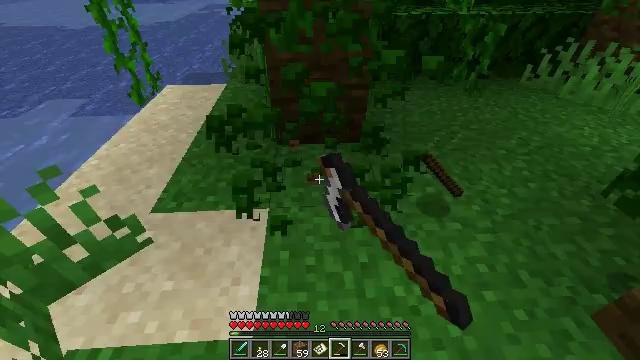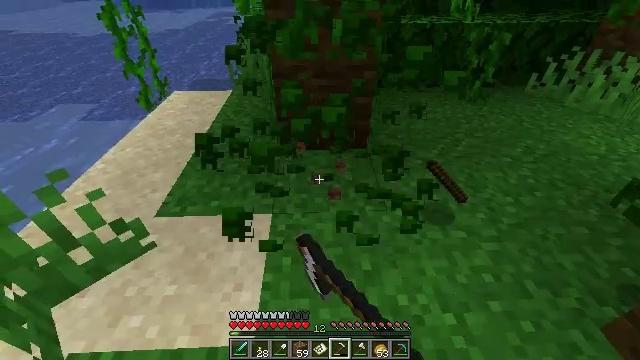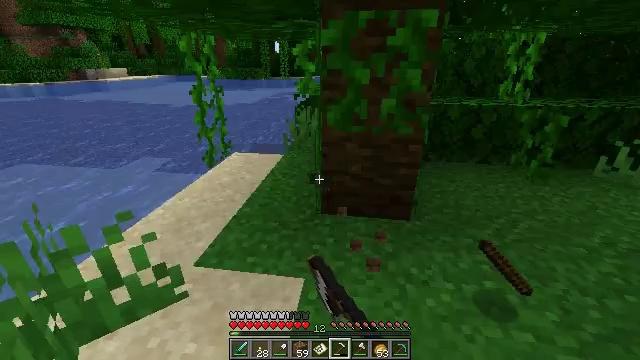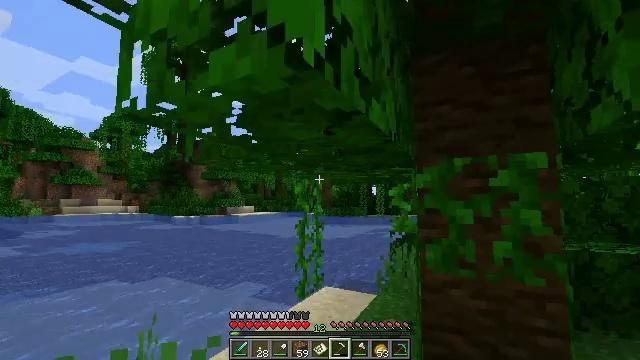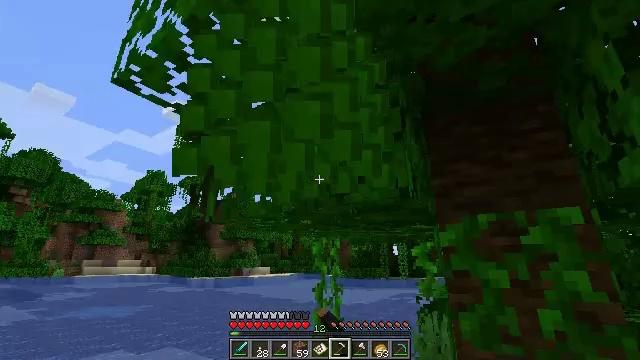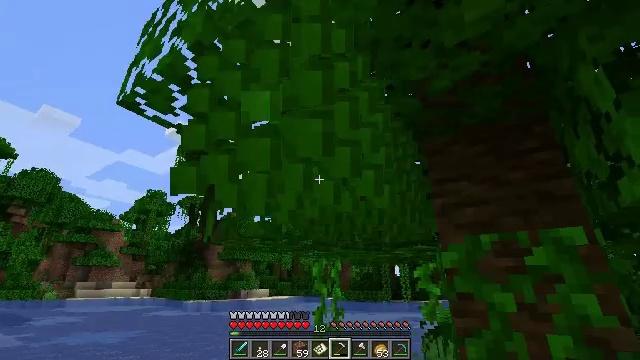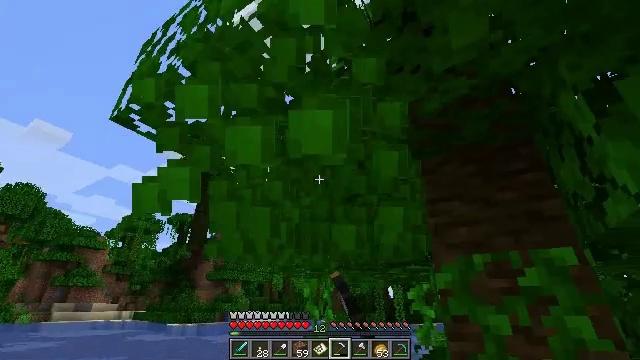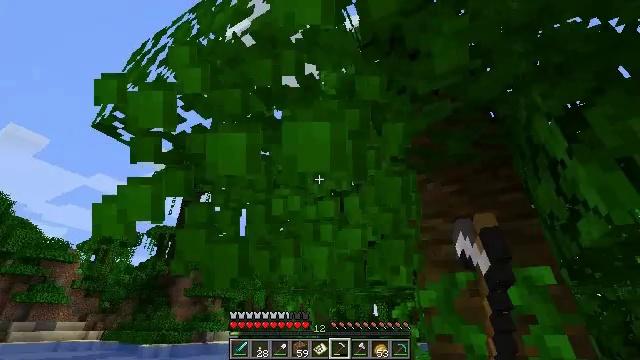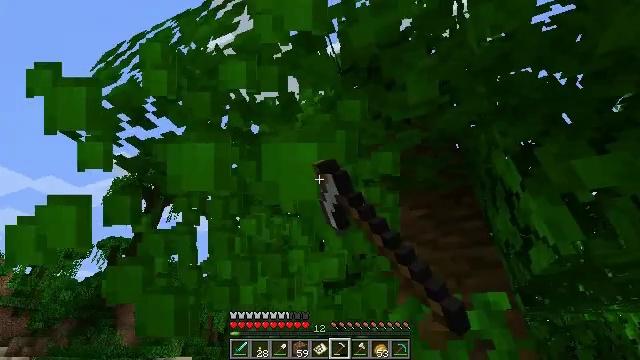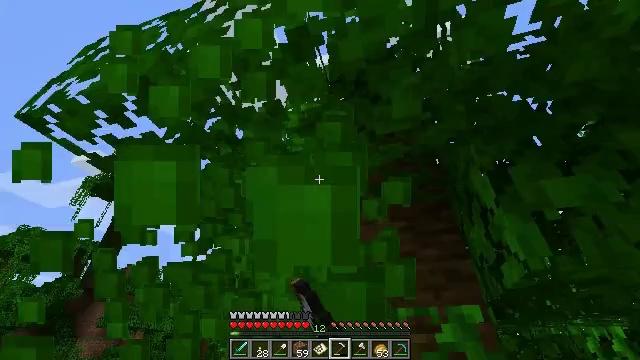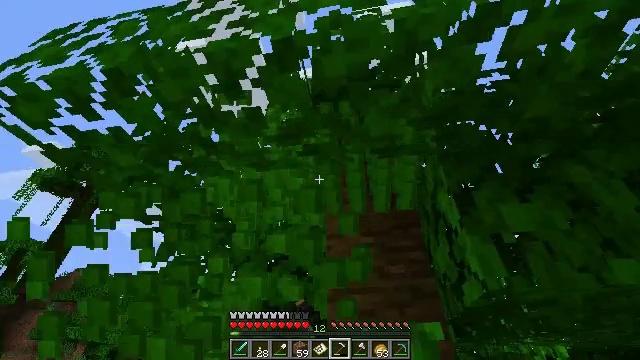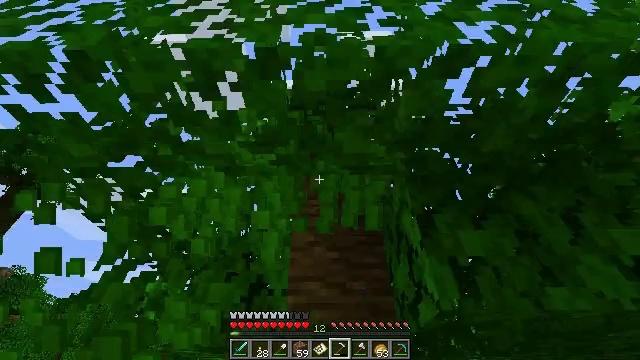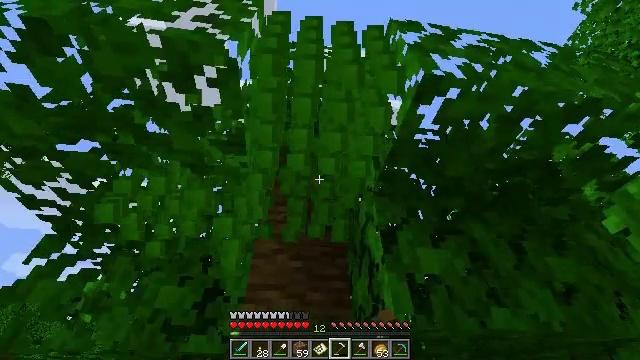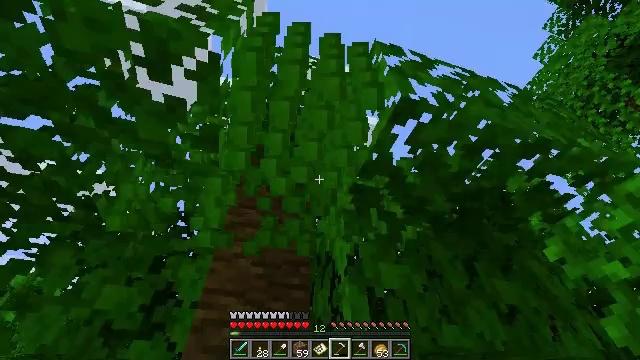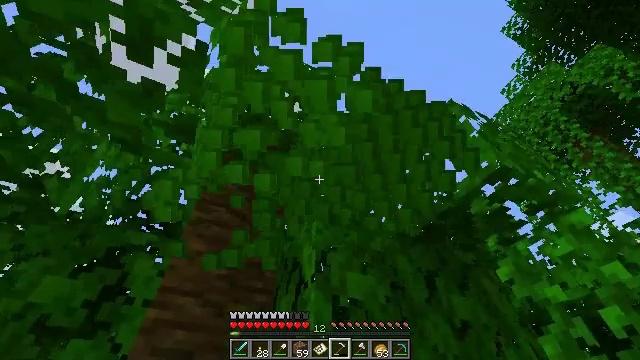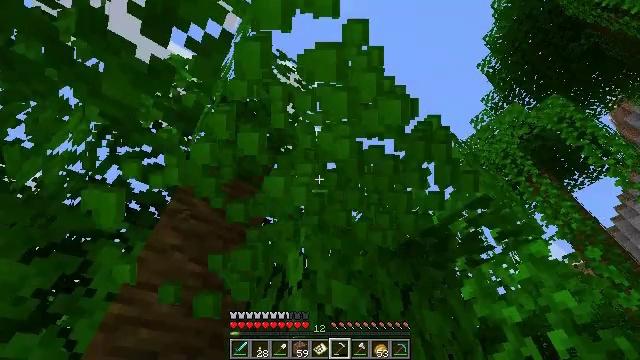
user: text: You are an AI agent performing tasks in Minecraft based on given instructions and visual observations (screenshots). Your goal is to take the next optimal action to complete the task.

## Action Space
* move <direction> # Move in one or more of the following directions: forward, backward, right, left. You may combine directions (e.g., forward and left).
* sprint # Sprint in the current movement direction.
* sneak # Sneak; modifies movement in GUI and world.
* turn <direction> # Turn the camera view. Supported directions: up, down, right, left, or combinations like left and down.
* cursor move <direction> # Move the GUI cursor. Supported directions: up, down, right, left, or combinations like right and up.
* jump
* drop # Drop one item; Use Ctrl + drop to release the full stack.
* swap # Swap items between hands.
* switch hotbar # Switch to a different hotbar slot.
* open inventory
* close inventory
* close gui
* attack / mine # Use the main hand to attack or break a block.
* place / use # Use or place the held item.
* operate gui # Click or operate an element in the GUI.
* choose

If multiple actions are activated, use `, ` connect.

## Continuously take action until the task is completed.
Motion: motion action
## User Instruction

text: Collect jungle leaves by breaking them.
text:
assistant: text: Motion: turn left and up, attack / mine
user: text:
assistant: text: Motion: turn left and up, attack / mine
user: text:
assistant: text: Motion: turn left and up, attack / mine
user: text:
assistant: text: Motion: turn left and up, attack / mine
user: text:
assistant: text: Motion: turn up, attack / mine
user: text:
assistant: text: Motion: turn right and up, attack / mine
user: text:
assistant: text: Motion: turn right and up, attack / mine
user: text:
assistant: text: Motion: turn right and up, attack / mine
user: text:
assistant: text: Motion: turn right and up, attack / mine
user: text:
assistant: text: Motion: turn right and up, attack / mine
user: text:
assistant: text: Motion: turn right and up, attack / mine
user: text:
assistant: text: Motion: turn right and up, attack / mine
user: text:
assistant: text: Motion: turn right and up, attack / mine
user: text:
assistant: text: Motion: move left, turn right and up, attack / mine
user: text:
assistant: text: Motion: move left, turn right, attack / mine
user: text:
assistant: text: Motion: move left, turn right, attack / mine
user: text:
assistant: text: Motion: move left, turn right and down, attack / mine
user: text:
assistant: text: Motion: move left, turn right and down, attack / mine
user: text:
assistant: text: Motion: move left, turn right and down, attack / mine
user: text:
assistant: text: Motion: move left, turn right and down, attack / mine
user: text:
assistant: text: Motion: turn right and down, attack / mine
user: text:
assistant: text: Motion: turn down, attack / mine
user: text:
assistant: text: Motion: attack / mine
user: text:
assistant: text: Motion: attack / mine
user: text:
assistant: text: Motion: turn right, attack / mine
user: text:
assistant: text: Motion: move forward, turn right, attack / mine
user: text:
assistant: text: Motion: move forward, turn right, attack / mine
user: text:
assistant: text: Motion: move forward, turn right, attack / mine
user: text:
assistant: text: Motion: move forward, turn right, attack / mine
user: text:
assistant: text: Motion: move forward, turn right, attack / mine